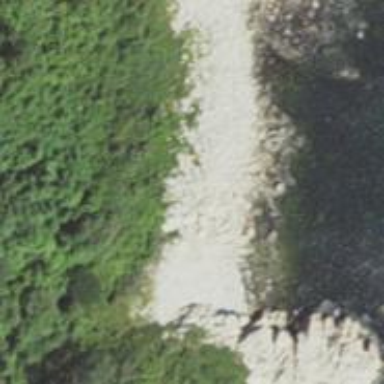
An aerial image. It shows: Natural cliff.